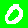
Digit: 0